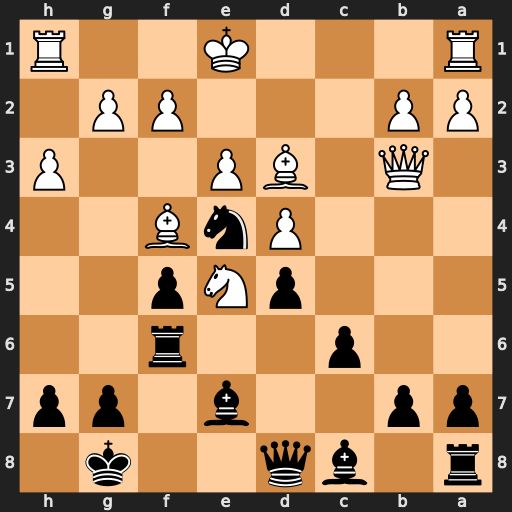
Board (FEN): r1bq2k1/pp2b1pp/2p2r2/3pNp2/3PnB2/1Q1BP2P/PP3PP1/R3K2R
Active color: b
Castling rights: KQ
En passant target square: -
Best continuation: Qa5+ Kf1 Nd2+ Ke2 Nxb3